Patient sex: M
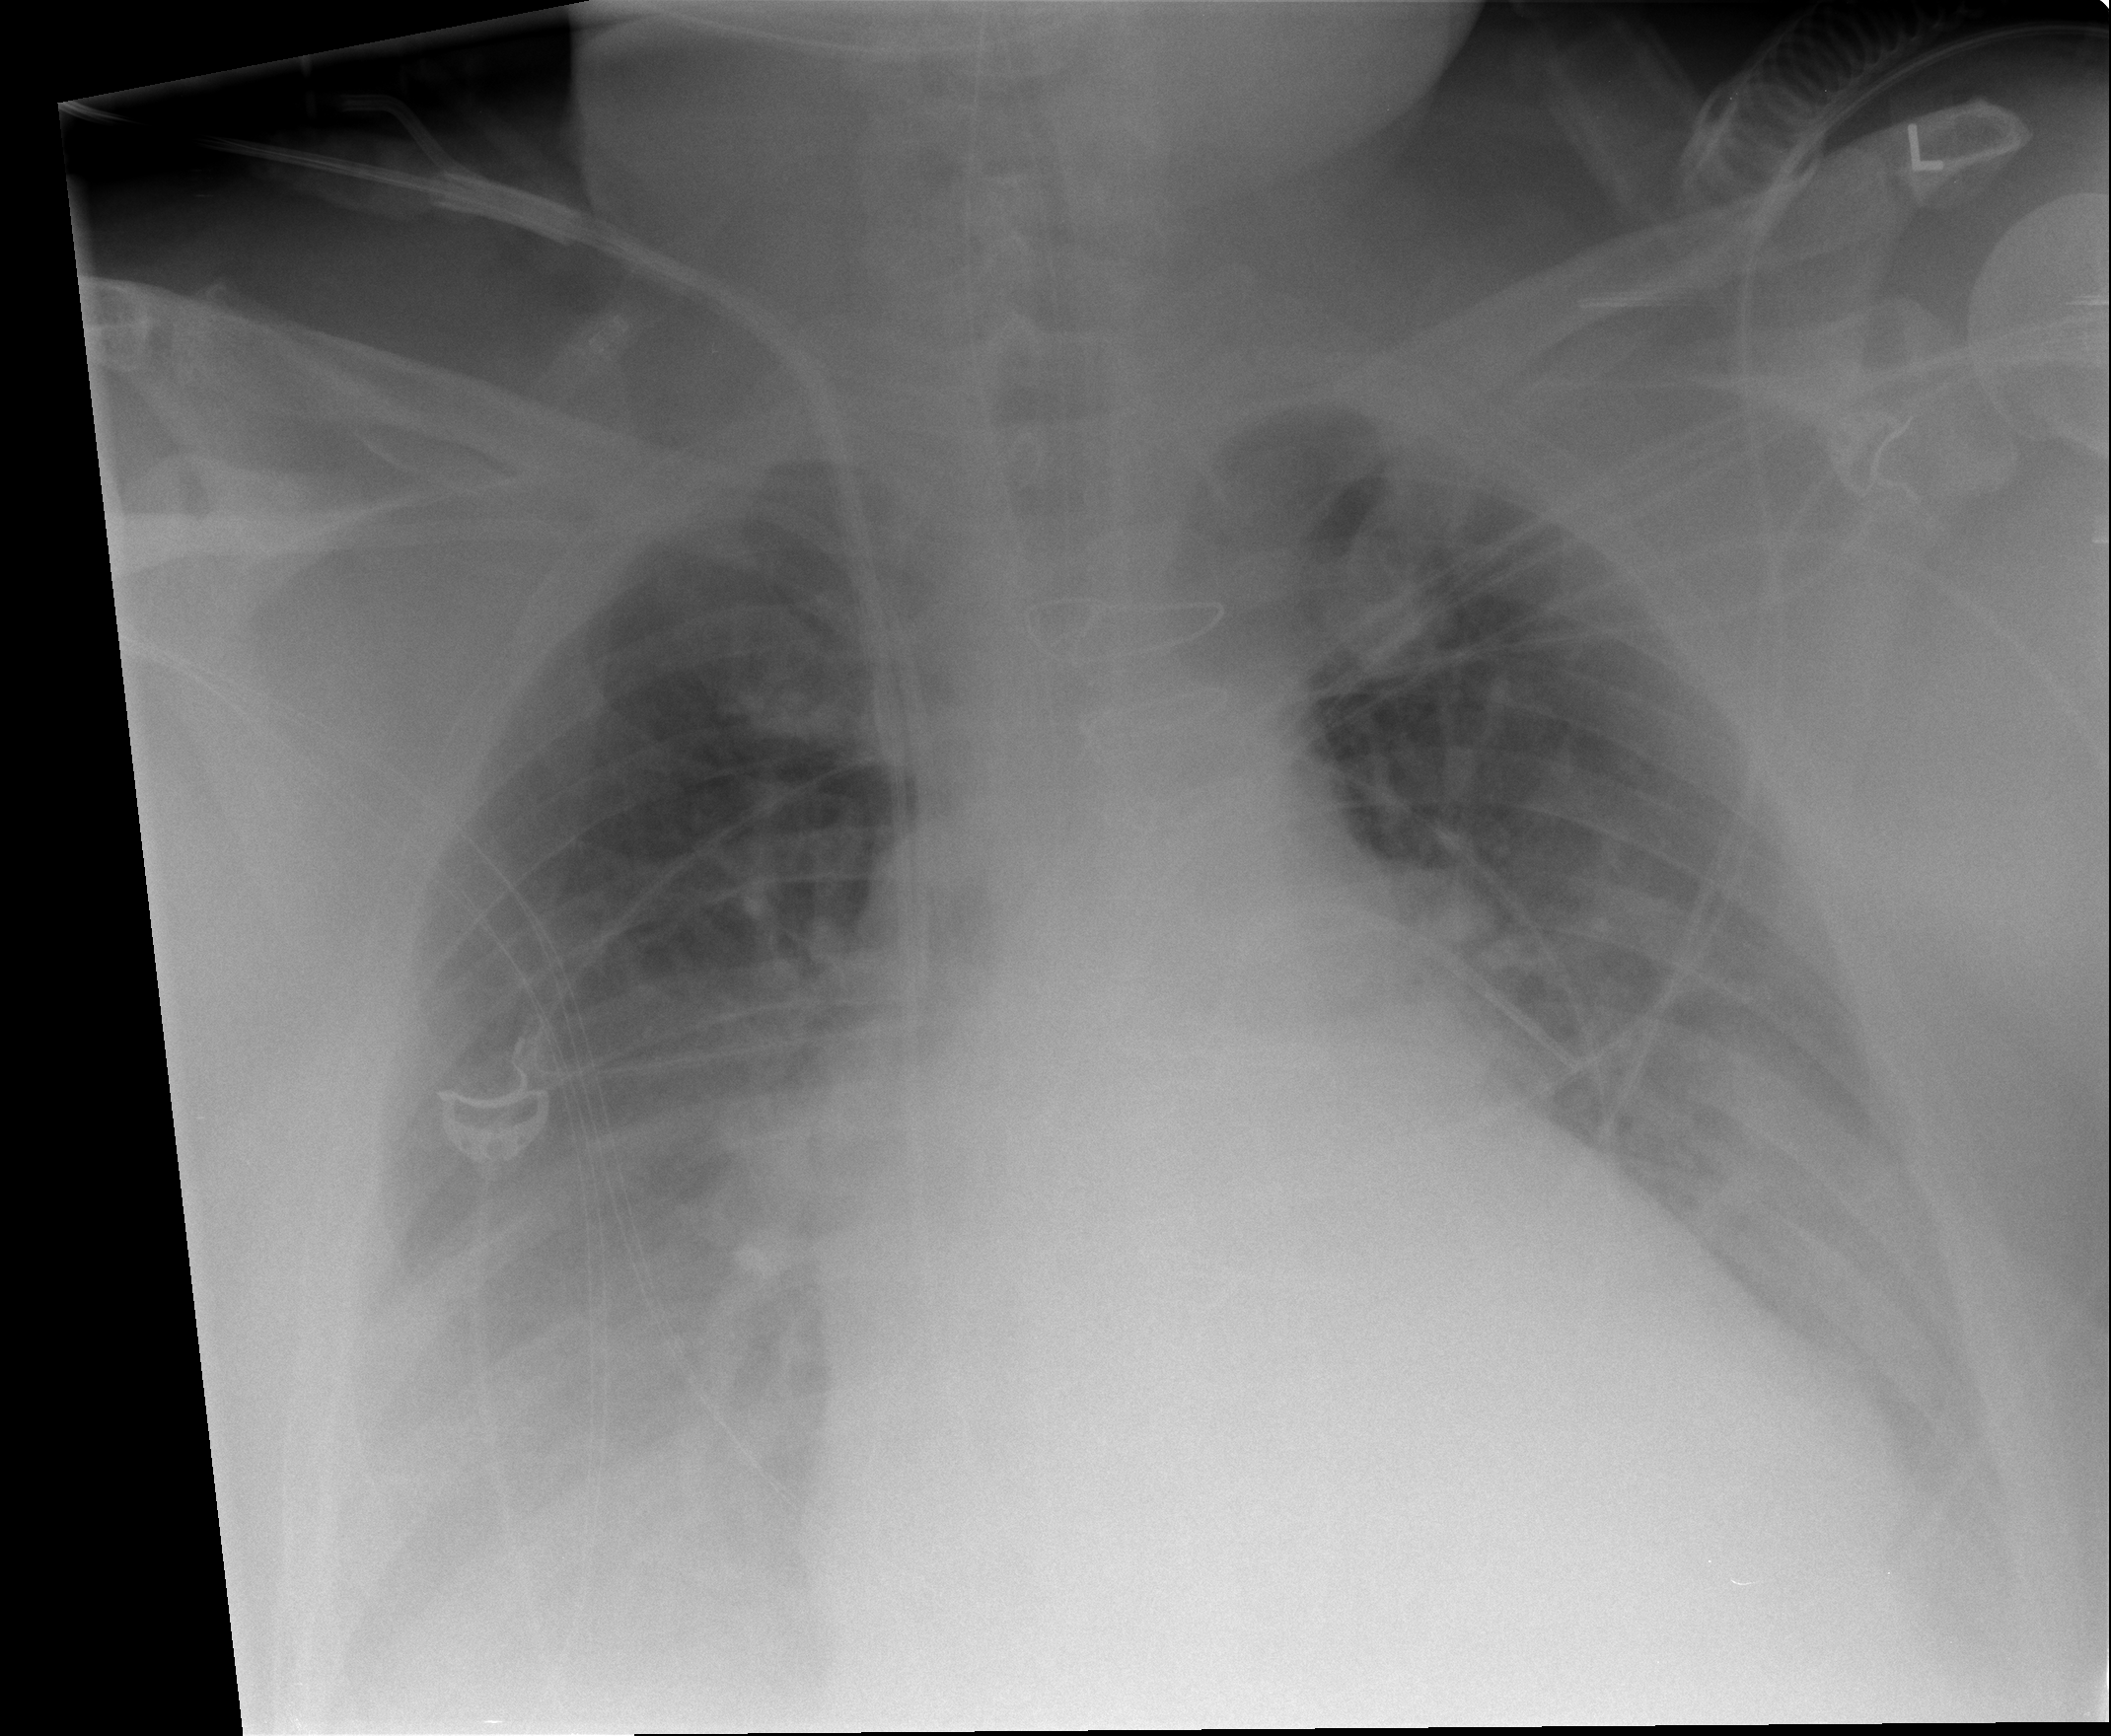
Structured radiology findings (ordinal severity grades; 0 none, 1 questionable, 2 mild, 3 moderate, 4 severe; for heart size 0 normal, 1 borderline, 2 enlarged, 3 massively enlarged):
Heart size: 2
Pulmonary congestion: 2
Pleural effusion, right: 2
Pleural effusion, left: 2
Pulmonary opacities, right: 0
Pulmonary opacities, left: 0
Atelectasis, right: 2
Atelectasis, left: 2